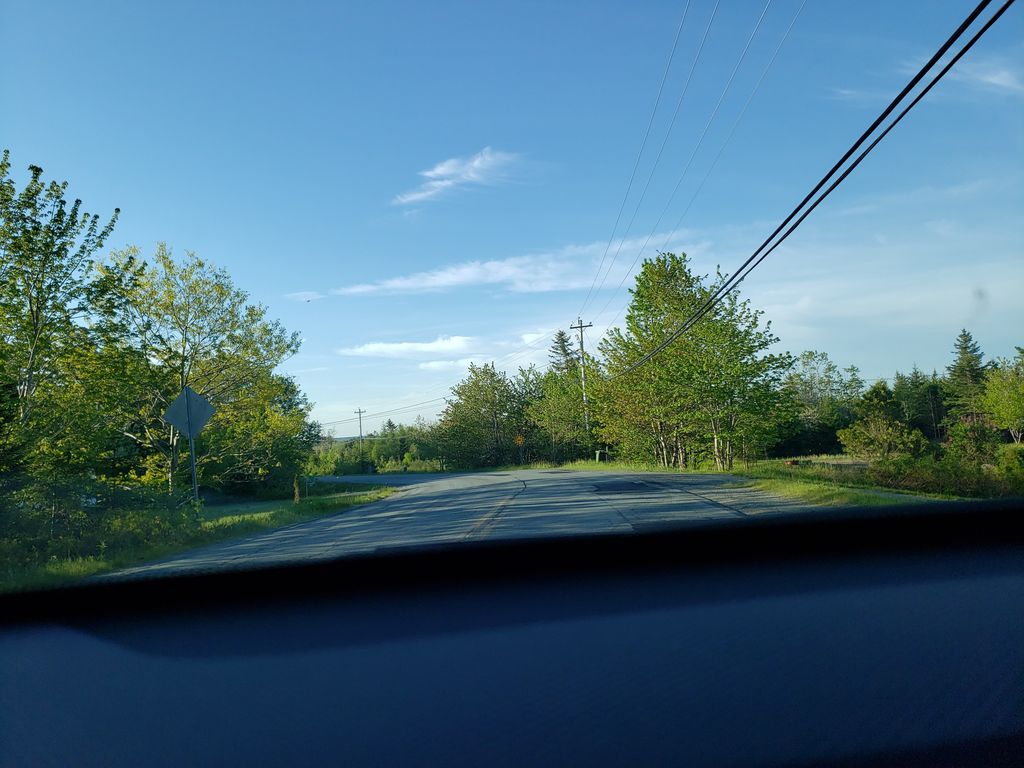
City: halifax